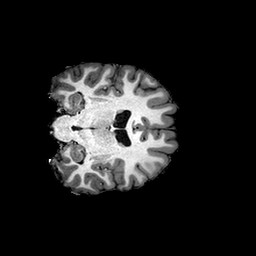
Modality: T1w
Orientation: coronal